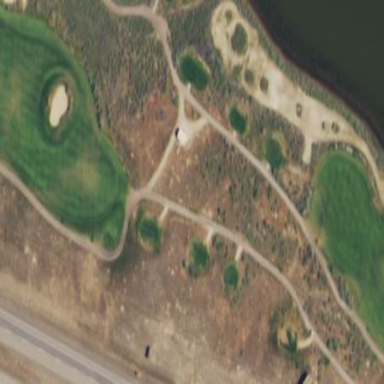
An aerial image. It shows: Sand bunker on golf course.